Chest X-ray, AP view. Patient: 58 years old, sex M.
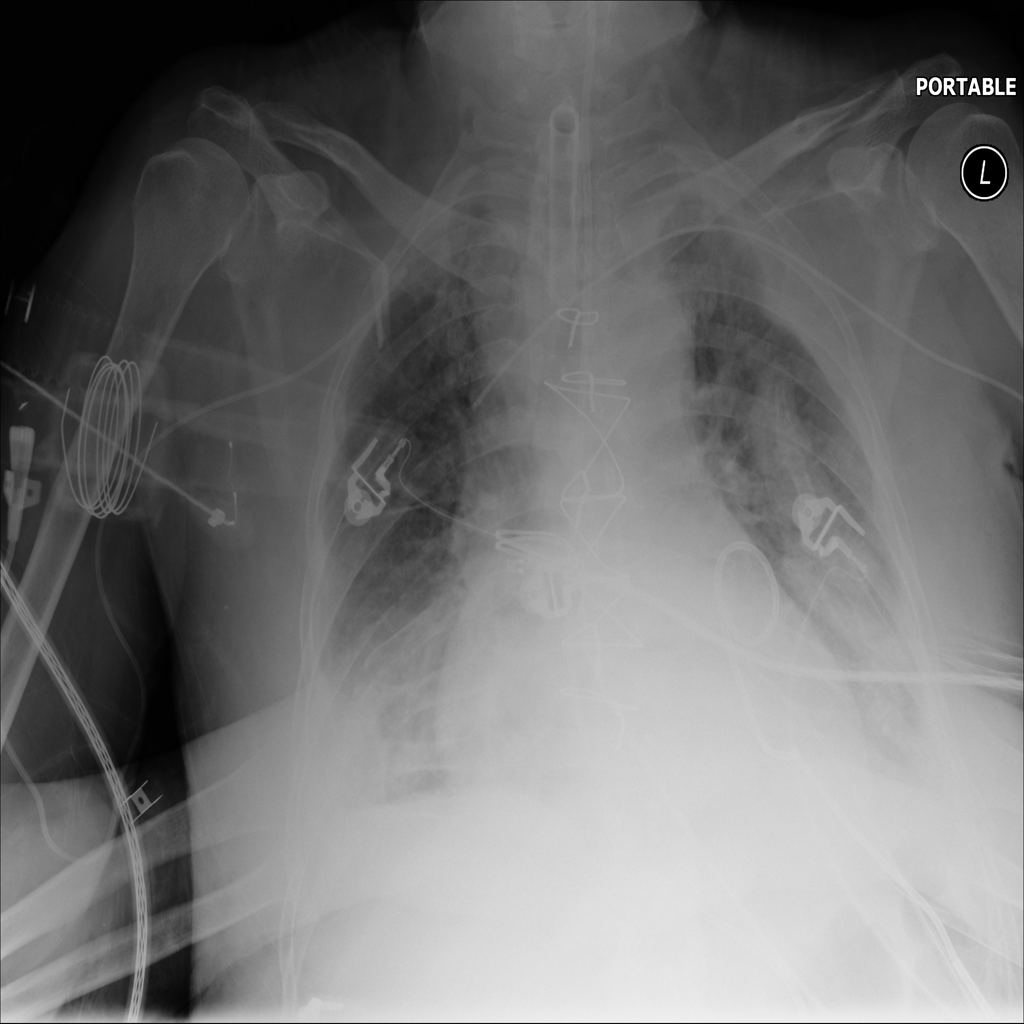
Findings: Pleural_Thickening